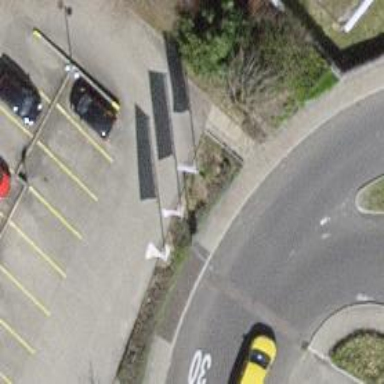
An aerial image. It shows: Flagpole which is man-made.